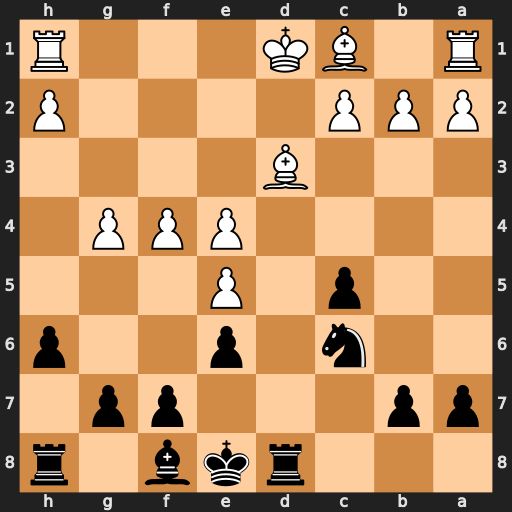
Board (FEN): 3rkb1r/pp3pp1/2n1p2p/2p1P3/4PPP1/3B4/PPP4P/R1BK3R
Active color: b
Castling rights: k
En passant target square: -
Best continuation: c4